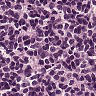
Metastatic tissue present: no